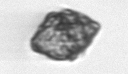
Label: Kryptoperidinium_triquetrum